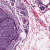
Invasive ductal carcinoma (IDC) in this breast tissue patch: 0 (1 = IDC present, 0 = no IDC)